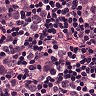
Metastatic tissue present: yes